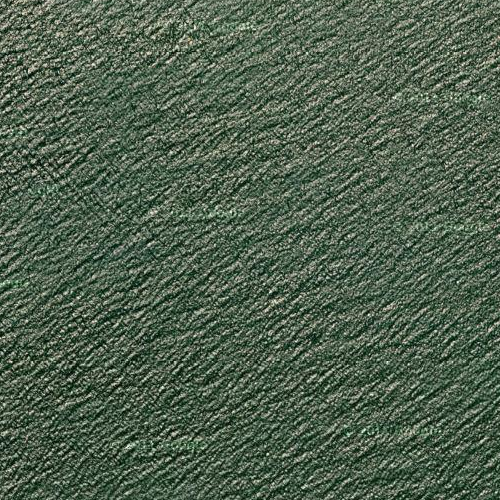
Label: sydney